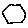
Label: hexagon